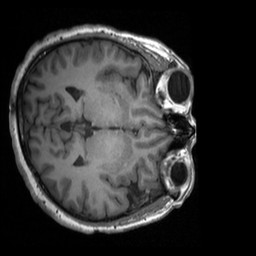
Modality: T1w
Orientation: axial
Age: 29
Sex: male
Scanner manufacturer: siemens
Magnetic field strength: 3 T
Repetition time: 1.9 s
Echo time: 0.00226 s